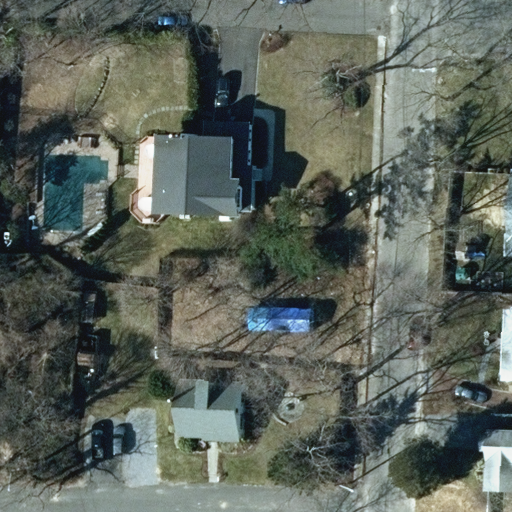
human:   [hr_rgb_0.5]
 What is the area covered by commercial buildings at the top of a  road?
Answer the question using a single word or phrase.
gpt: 0m2

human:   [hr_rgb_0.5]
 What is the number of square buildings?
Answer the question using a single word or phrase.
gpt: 0

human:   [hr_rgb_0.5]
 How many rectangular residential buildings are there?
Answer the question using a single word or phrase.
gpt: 2

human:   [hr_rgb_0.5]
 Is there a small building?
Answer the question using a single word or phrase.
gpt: yes

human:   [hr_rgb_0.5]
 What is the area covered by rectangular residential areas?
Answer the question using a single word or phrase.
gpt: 10637m2

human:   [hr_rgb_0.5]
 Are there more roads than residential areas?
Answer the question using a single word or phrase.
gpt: yes

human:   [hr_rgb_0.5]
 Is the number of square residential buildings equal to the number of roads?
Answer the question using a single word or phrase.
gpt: no

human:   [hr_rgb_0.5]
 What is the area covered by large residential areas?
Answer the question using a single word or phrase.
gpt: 10637m2

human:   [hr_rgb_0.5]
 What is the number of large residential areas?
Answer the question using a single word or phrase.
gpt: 1

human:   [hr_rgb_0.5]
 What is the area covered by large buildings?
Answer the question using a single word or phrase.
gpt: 0m2

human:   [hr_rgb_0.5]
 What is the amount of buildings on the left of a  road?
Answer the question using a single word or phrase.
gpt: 2

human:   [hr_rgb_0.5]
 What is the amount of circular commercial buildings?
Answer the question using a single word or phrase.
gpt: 0

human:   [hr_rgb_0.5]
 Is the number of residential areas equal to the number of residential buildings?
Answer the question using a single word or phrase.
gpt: no

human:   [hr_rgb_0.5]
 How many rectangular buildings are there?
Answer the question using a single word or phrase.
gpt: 2

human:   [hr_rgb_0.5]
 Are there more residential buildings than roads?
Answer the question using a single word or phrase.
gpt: yes

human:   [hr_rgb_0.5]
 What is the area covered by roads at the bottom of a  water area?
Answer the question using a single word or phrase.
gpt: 0m2

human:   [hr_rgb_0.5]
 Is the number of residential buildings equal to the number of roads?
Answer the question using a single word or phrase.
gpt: no

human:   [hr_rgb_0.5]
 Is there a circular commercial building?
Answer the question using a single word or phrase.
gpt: no

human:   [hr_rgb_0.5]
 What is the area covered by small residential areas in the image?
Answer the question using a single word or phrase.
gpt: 0m2

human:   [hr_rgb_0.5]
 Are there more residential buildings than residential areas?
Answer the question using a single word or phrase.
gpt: yes

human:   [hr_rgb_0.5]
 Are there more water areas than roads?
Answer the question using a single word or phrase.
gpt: no

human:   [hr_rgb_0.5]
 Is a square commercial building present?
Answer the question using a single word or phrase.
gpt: no

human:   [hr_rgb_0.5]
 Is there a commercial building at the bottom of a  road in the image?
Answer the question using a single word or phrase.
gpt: no

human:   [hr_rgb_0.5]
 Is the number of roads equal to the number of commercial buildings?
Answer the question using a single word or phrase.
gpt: no

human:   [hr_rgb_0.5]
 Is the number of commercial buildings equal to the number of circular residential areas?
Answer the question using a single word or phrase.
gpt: yes

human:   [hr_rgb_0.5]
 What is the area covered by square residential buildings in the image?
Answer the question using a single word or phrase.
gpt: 0m2

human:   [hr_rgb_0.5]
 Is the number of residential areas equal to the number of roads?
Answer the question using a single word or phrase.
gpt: no

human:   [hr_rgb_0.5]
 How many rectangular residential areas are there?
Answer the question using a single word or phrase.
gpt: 1

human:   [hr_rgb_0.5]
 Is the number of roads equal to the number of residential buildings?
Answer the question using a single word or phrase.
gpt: no

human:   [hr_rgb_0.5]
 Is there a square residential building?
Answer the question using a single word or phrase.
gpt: no

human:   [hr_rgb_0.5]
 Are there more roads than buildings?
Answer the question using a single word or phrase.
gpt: no

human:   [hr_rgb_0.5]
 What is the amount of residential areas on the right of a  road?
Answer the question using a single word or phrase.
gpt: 0

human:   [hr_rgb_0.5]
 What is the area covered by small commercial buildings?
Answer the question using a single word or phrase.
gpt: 0m2

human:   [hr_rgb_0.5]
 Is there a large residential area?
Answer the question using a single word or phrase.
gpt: yes

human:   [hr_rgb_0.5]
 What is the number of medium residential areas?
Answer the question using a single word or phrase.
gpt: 0

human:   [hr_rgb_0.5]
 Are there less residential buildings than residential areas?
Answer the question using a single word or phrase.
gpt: no